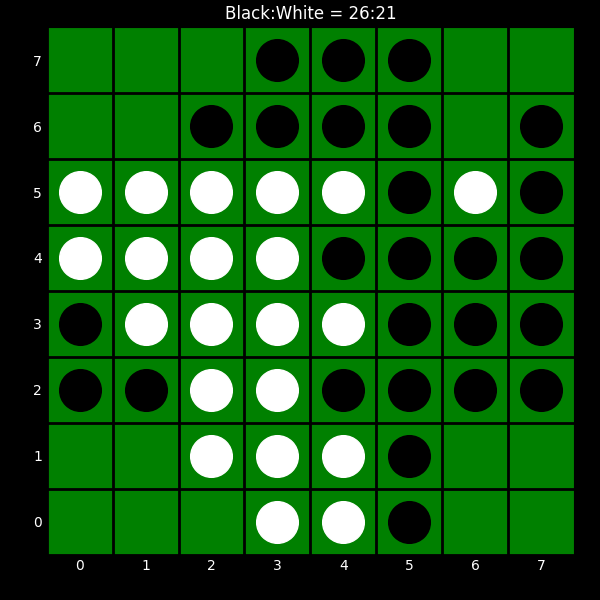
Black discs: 26
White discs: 21